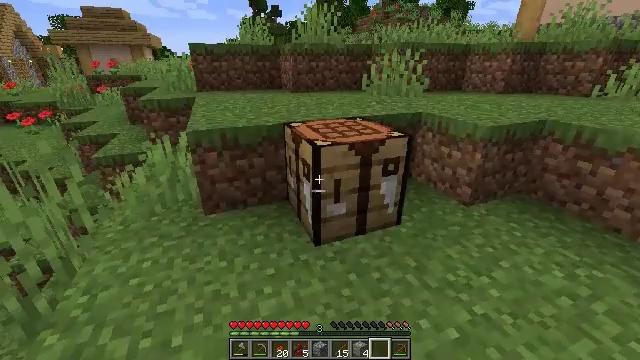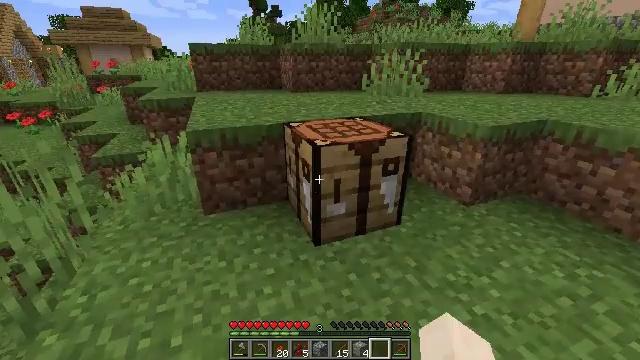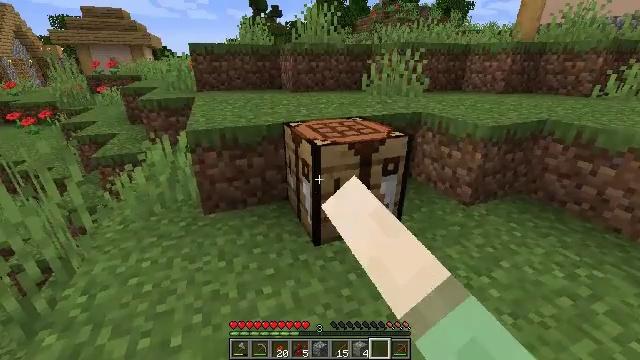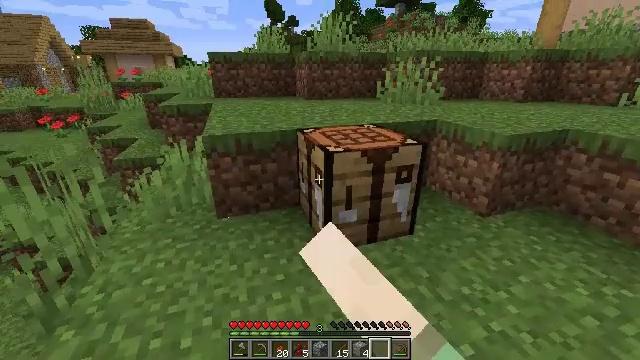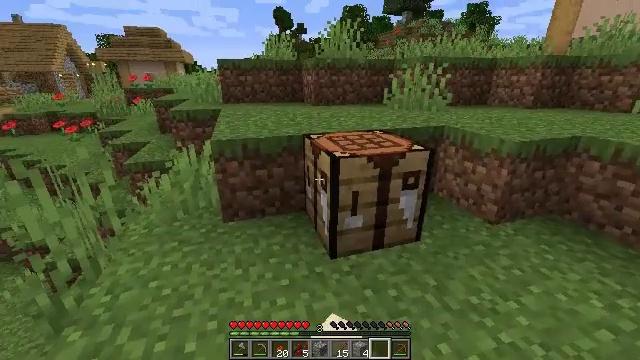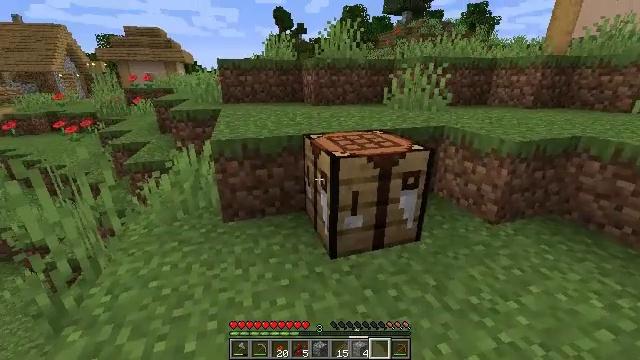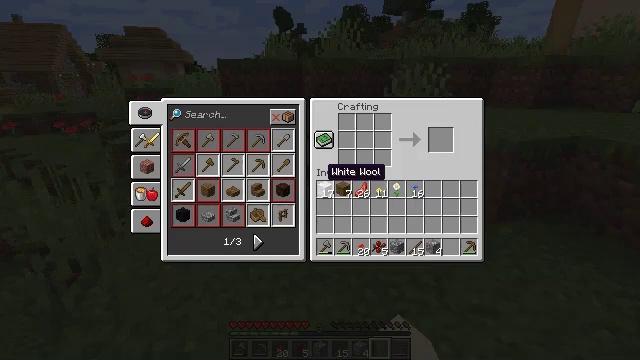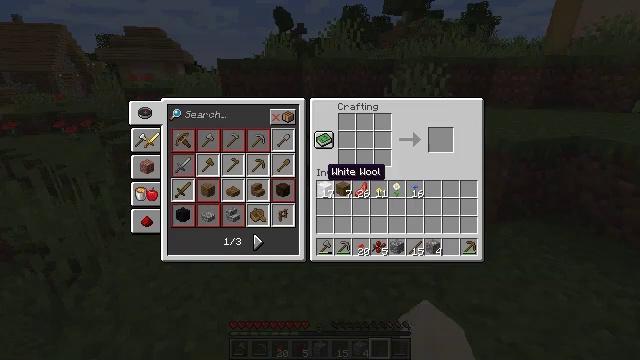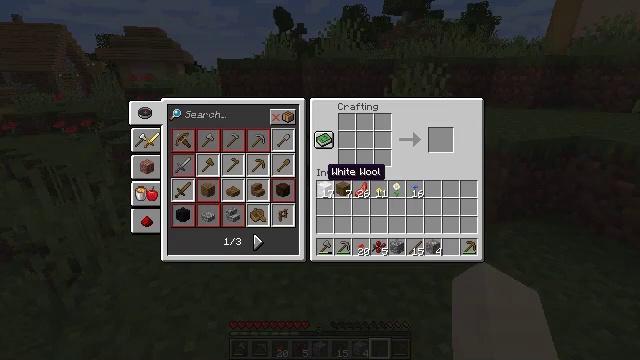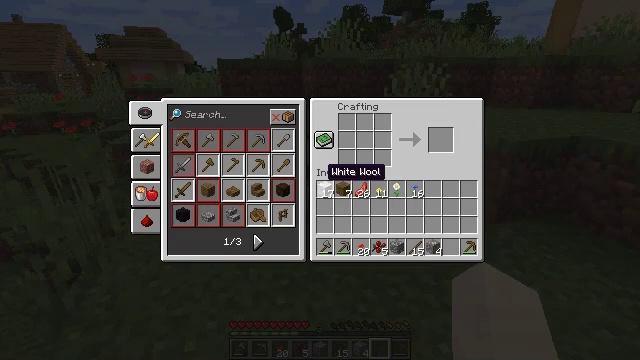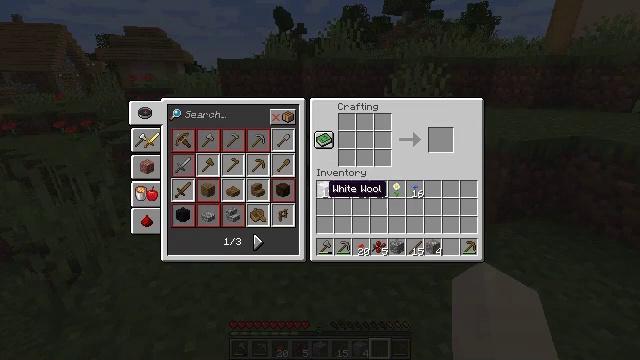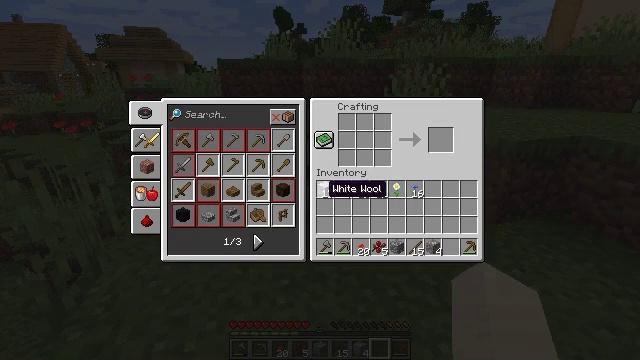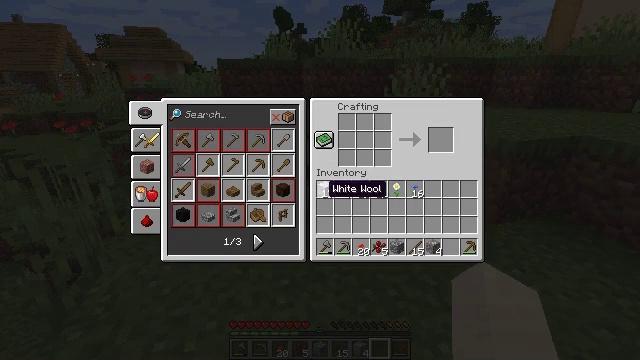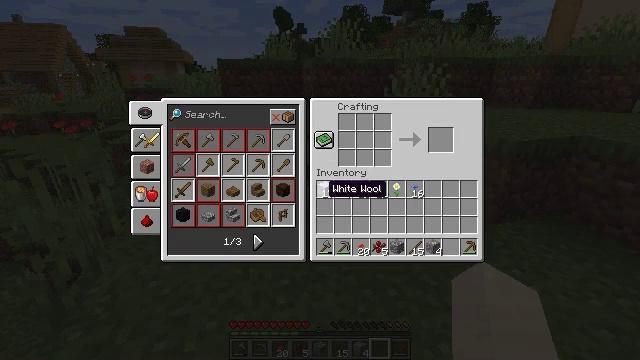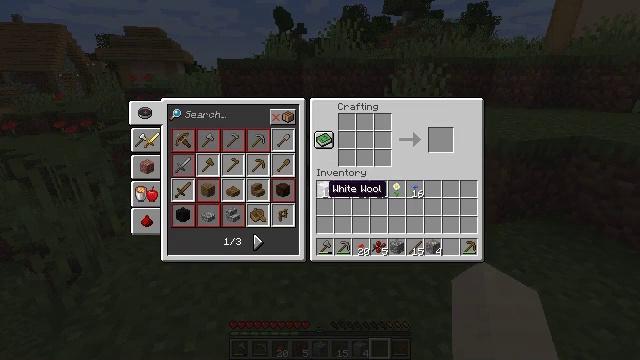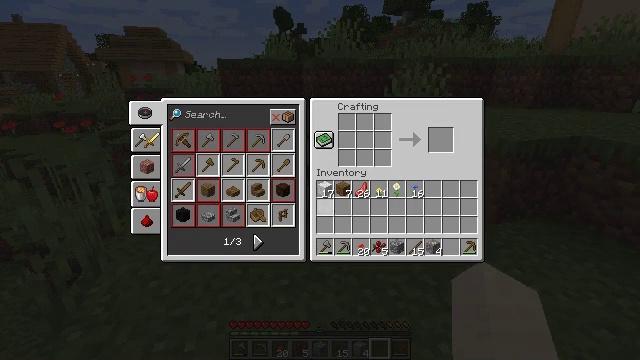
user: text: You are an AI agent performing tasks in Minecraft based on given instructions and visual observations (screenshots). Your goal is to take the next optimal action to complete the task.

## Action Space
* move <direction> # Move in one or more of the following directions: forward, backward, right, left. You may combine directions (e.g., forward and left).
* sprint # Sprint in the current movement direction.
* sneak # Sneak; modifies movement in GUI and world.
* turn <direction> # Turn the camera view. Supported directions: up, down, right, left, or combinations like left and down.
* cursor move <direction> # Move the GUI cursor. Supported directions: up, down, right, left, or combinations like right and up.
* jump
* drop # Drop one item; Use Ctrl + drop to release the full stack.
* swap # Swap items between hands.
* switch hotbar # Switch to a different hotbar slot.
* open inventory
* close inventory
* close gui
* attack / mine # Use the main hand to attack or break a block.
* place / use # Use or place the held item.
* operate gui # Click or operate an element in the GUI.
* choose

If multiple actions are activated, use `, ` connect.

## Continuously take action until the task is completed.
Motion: motion action
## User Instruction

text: Create yellow dye with the crafting system.
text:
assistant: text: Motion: use / place
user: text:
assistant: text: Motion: use / place
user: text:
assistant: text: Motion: turn left and up
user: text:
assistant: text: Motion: turn left and up
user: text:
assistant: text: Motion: no_op
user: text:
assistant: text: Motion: open gui
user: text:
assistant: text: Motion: no_op
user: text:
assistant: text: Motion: no_op
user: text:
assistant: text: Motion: no_op
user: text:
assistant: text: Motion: cursor move down
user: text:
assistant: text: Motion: no_op
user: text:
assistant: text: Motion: no_op
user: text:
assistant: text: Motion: no_op
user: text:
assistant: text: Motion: no_op
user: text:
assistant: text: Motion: no_op
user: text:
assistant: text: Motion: cursor move down
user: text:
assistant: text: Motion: cursor move left and down
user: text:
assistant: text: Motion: cursor move left and down
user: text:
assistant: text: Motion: no_op
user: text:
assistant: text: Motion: no_op
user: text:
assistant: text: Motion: no_op
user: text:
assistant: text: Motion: no_op
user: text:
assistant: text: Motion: no_op
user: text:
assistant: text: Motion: no_op
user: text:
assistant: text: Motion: no_op
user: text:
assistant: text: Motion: no_op
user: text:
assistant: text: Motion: no_op
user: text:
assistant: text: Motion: no_op
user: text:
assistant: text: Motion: no_op
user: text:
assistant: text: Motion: no_op